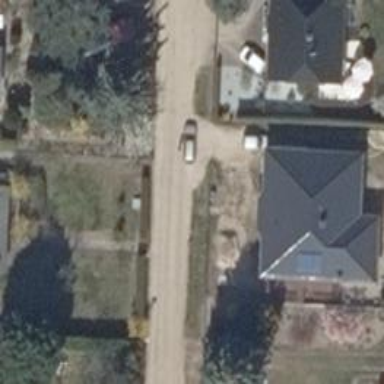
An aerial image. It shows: Driveway leading to service road.